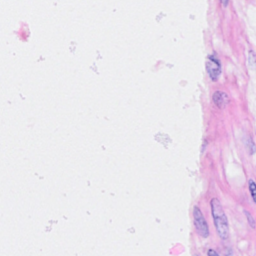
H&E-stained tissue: Breast